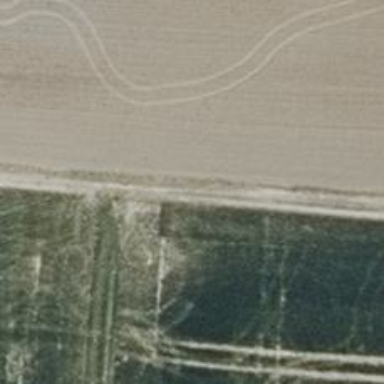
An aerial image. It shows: Grass track road with grade 5 tracktype.